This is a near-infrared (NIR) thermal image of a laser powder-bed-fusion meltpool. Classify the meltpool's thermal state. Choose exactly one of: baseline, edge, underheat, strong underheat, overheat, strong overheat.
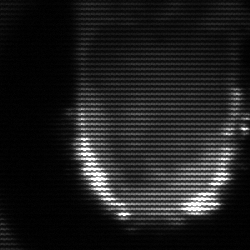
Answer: baseline